Question: I am trying to write some tests for a model that I create in Sails.js. The model is shown below:
'''
/**
* Users
*
* @module :: Model
* @description :: A short summary of how this model works and what it represents.
* @docs :: http://sailsjs.org/#!documentation/models
*/
var User = {
/**
* Attributes list for the user
* @type {Object}
*/
attributes: {
password:{
type: 'string',
alphanumeric: true,
required: true,
minLength: 6
},
firstName: {
type: 'string',
maxLength: 50,
minLength: 5,
required: true
},
lastName:{
type: 'string',
maxLength: 50,
minLength: 5,
required: true
},
email: {
type: 'email',
unique: true,
required: true
}
},
/**
* Function that hashes a password
* @param {Object} attrs - user attributes list
* @param {Function} next [description]
* @return {[type]} [description]
*/
beforeCreate: function( attrs, next ) {
var bcrypt = require('bcrypt');
bcrypt.genSalt( 10, function( err, salt ) {
if ( err ) return next( err );
bcrypt.hash( attrs.password, salt, function( err, hash ) {
if ( err ) return next( err );
attrs.password = hash;
next();
});
});
}
};
module.exports = User;
'''
The tests I have written are shown below:
'''
var assert = require('assert')
, Sails = require('sails')
, barrels = require('barrels')
, fixtures;
// Global before hook
before(function (done) {
// Lift Sails with test database
Sails.lift({
log: {
level: 'error'
},
adapters: {
default: 'mongo'
}
}, function(err, sails) {
if (err)
return done(err);
// Load fixtures
barrels.populate(function(err) {
done(err, sails);
});
// Save original objects in 'fixtures' variable
fixtures = barrels.objects;
});
});
// Global after hook
after(function (done) {
console.log();
sails.lower(done);
});
// User test
describe('Users', function(done) {
it("should be able to create", function(done) {
Users.create({firstName: "johnny", lastName: "BeGood", email: "johnnybegood@example.com", password: "validpassword123"}, function(err, user) {
assert.notEqual(user, undefined);
done();
});
});
it("should be able to destroy", function(done) {
Users.destroy({email: "johnnybegood@example.com"}, function(err) {
assert.equal(true, true);
});
});
});
'''
However, I can only ever get the first test to pass, the output that I receive is shown below:

I am quite new to writing tests in node/sails. Would anyone be able to point me towards what I am doing wrong in this instance. I am making use of the following gist
<URL>
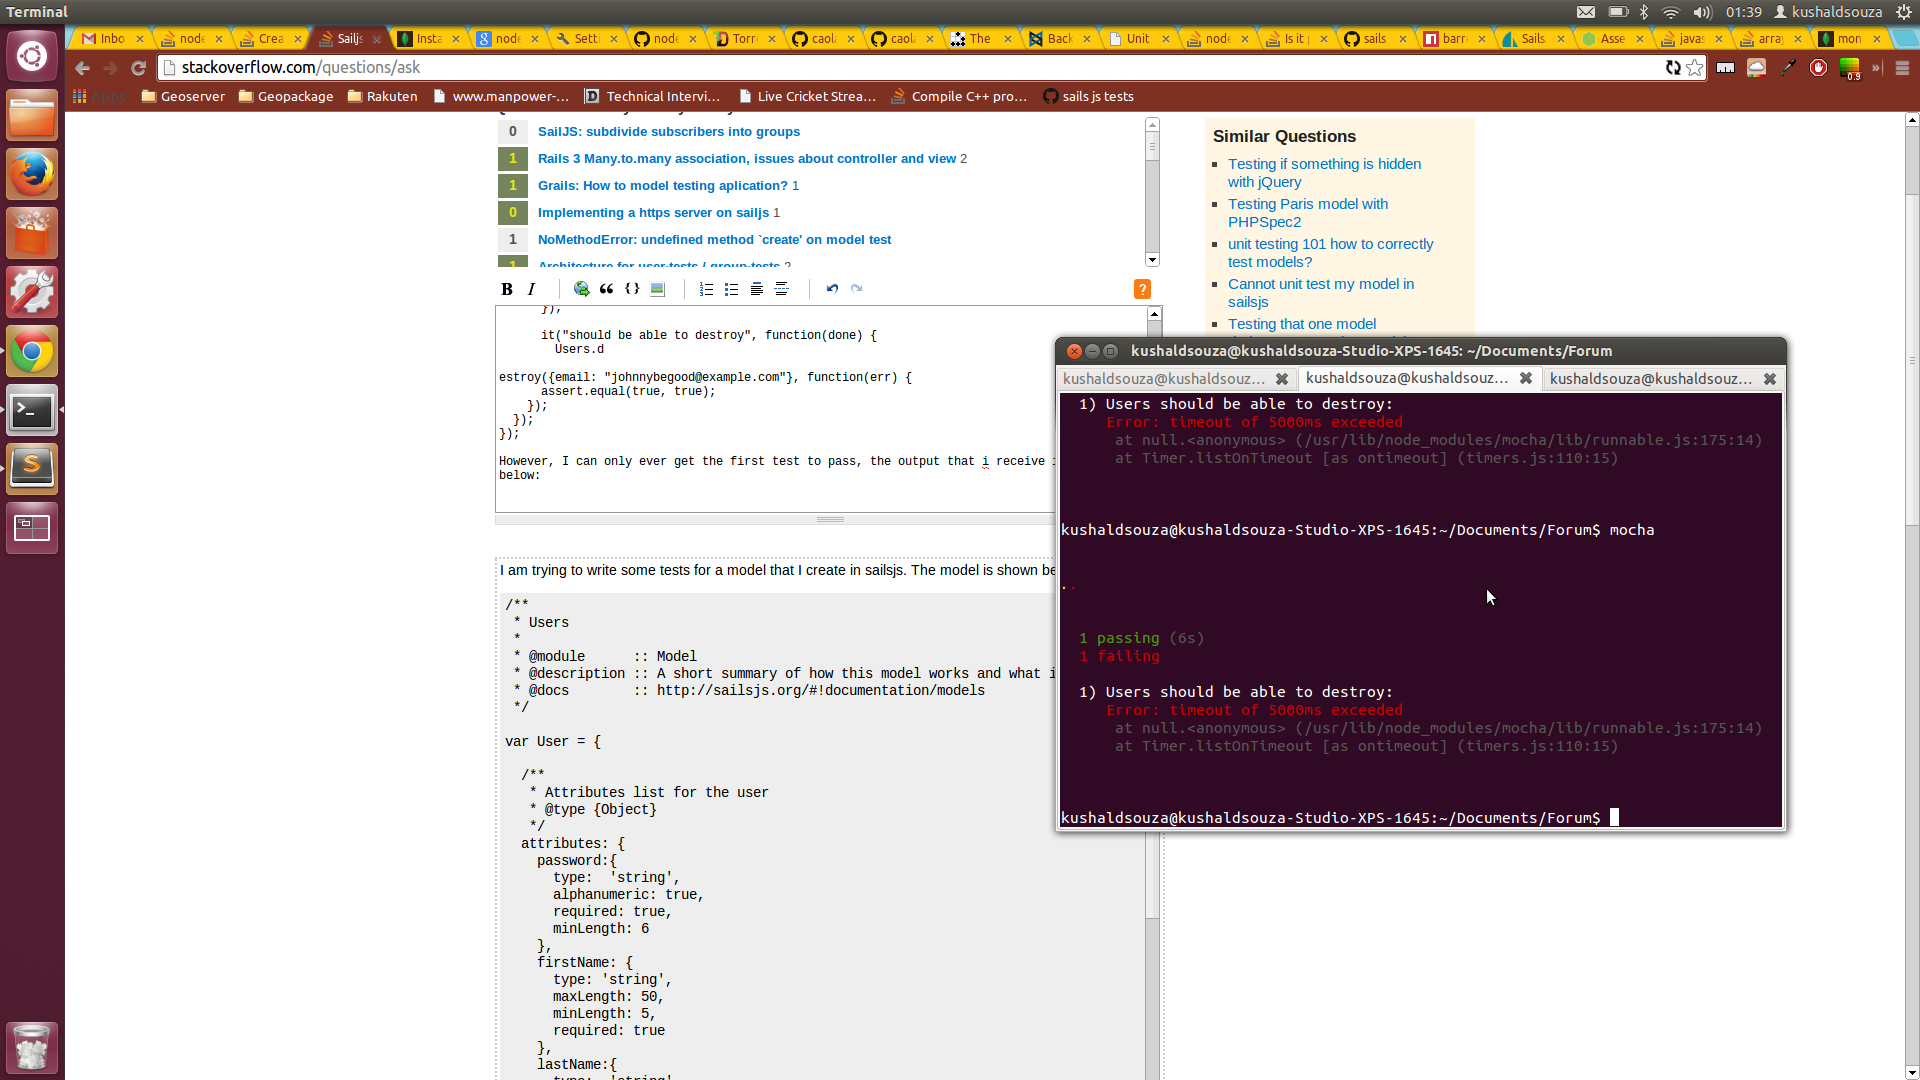
Answer: If you are using asynchronous Mocha tests, you must call the callback ('done();') at the end:
'''
it("should be able to destroy", function(done) {
Users.destroy({email: "johnnybegood@example.com"}, function(err) {
assert.equal(true, true);
done();
});
});
'''
Also, I would test 'assert.ifError(err)' instead of 'assert.equal(true, true)' (if the code doesn't go there you simply won't see the assertion, but it won't mean you actually tested the case).